Question: My Delphi XE2 apps look a bit dated these days because they use:
'''
Screen.Cursor := crHourglass;
'''
Is there a way to change the cursor to the the more modern looking rotating "snake eating its tail" icon that Windows uses?
Other than this <URL> I haven't been able to find anything on SO or Google that addresses this.
Snake eating its tail cursor preview:

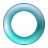
Answer: Different Windows schemes have different cursors. If you are using one of the Aero schemes then you will see the cursors to which you refer. If you are using, for example, Windows Classic, then you will see the older XP style cursors.
'''
Screen.Cursor := crHourglass;
'''
is all you need to do to show the currently active scheme's busy cursor.